RGB frame:
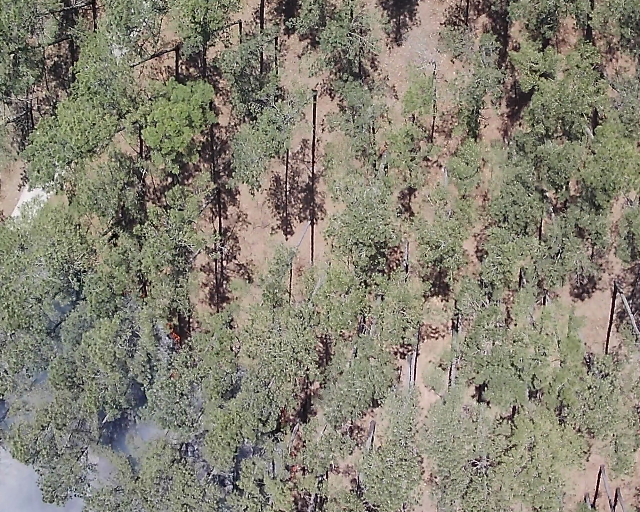
Thermal frame:
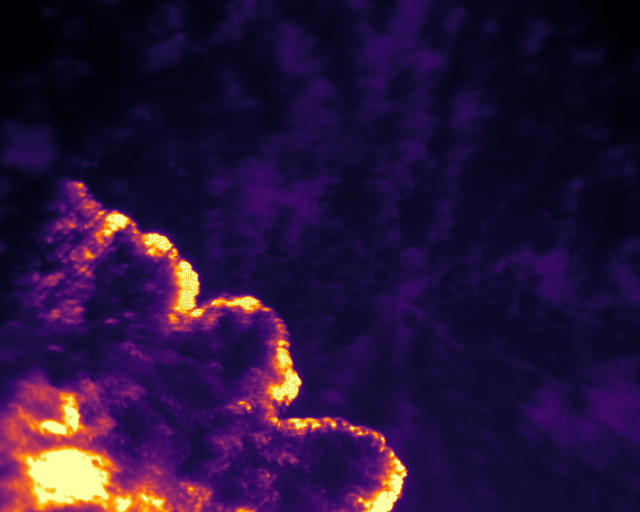
Captured: 2026-02-27 02:38:18
Pixels at or above 80 °C: 28566 (fraction of frame: 0.08718)